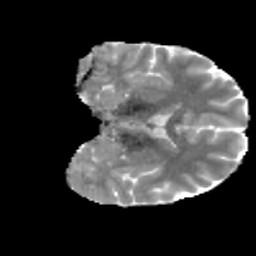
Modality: MD
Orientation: coronal
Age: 30
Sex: female
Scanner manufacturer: siemens
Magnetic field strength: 3 T
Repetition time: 3.5 s
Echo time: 0.086 s